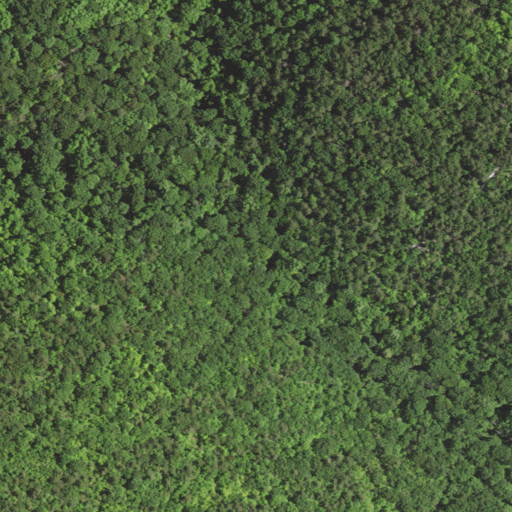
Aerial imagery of gap in Virginia named Sulphur Springs Gap containing mixed forest, deciduous forest, and evergreen forest